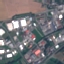
Label: Industrial